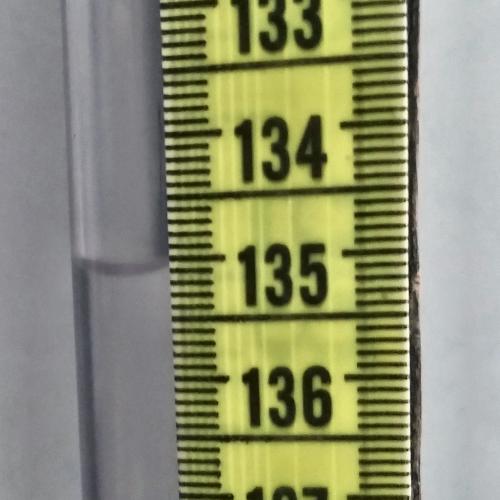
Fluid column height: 135.1 cm